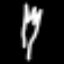
Label: fork